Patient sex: M
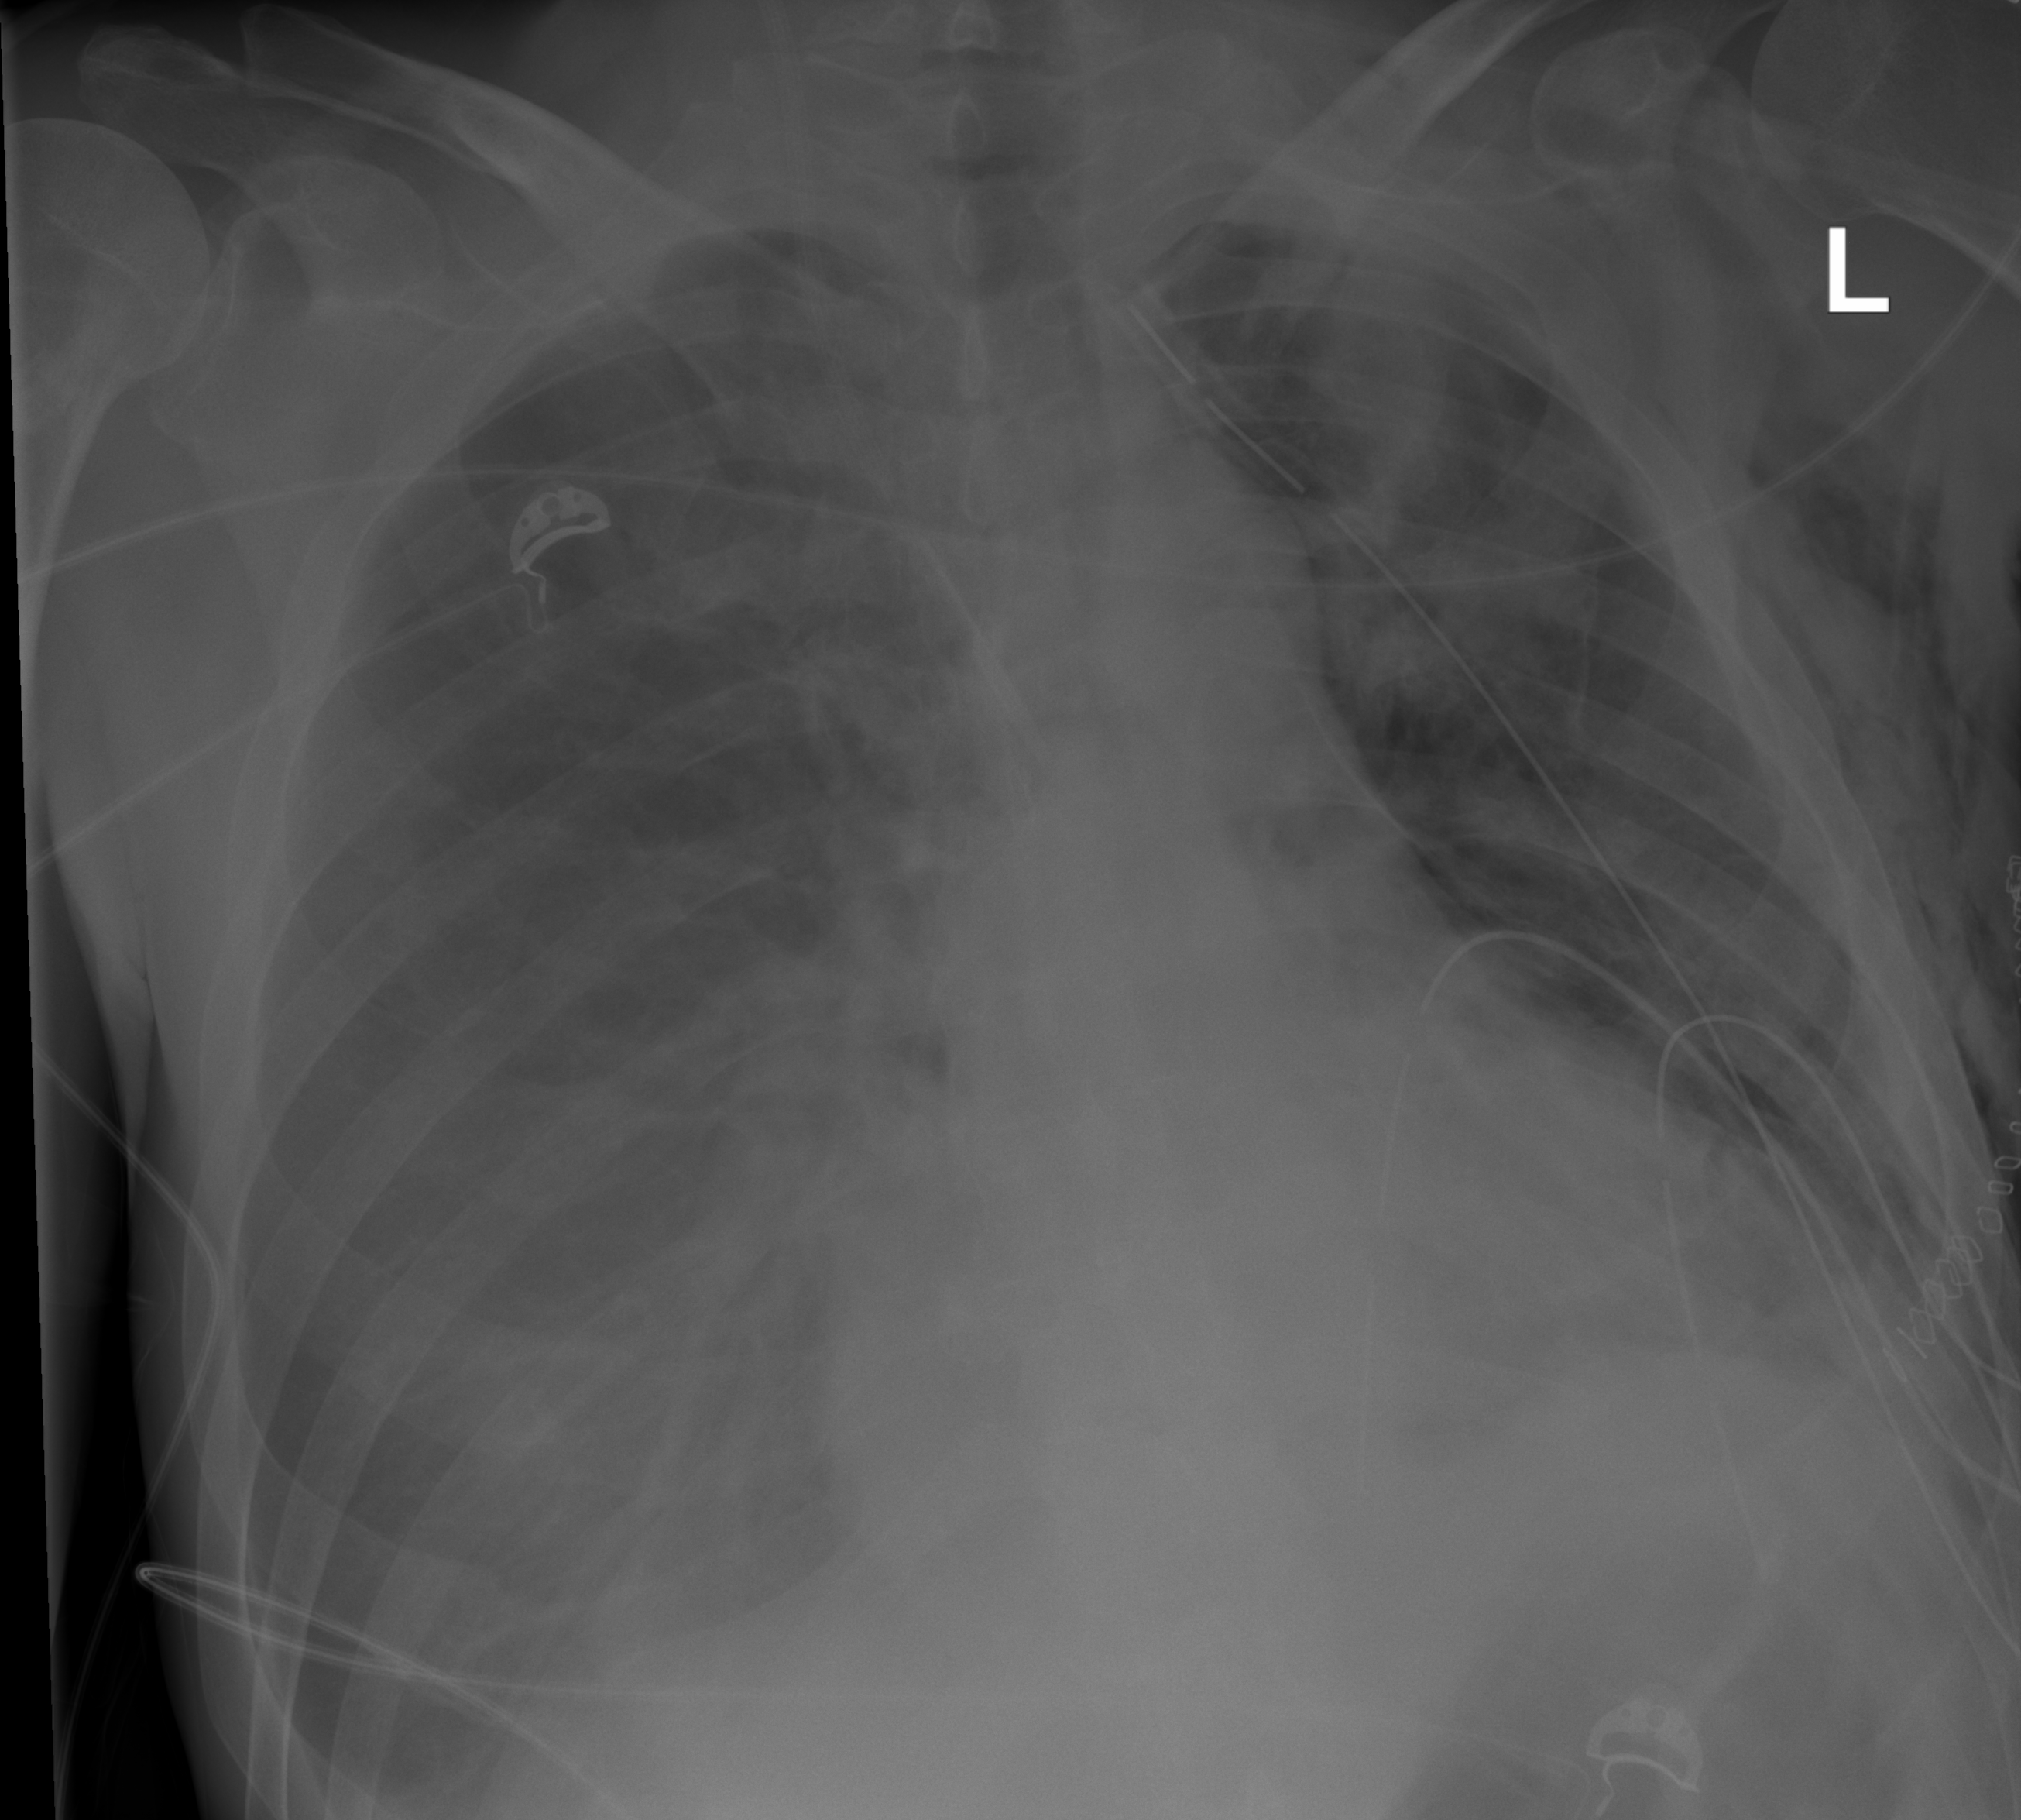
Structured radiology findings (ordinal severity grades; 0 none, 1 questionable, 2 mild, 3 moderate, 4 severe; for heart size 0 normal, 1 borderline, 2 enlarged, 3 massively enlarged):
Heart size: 0
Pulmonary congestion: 2
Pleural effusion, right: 2
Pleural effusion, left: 2
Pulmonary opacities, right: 0
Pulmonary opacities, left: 2
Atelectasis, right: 2
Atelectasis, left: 2